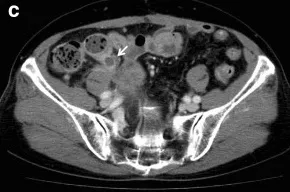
Re-examination by enhanced computed tomography (CT) scan. Persistent encapsulated abscesses on the mesenteric side.
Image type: radiology (ct)